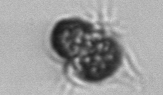
Label: Mesodinium